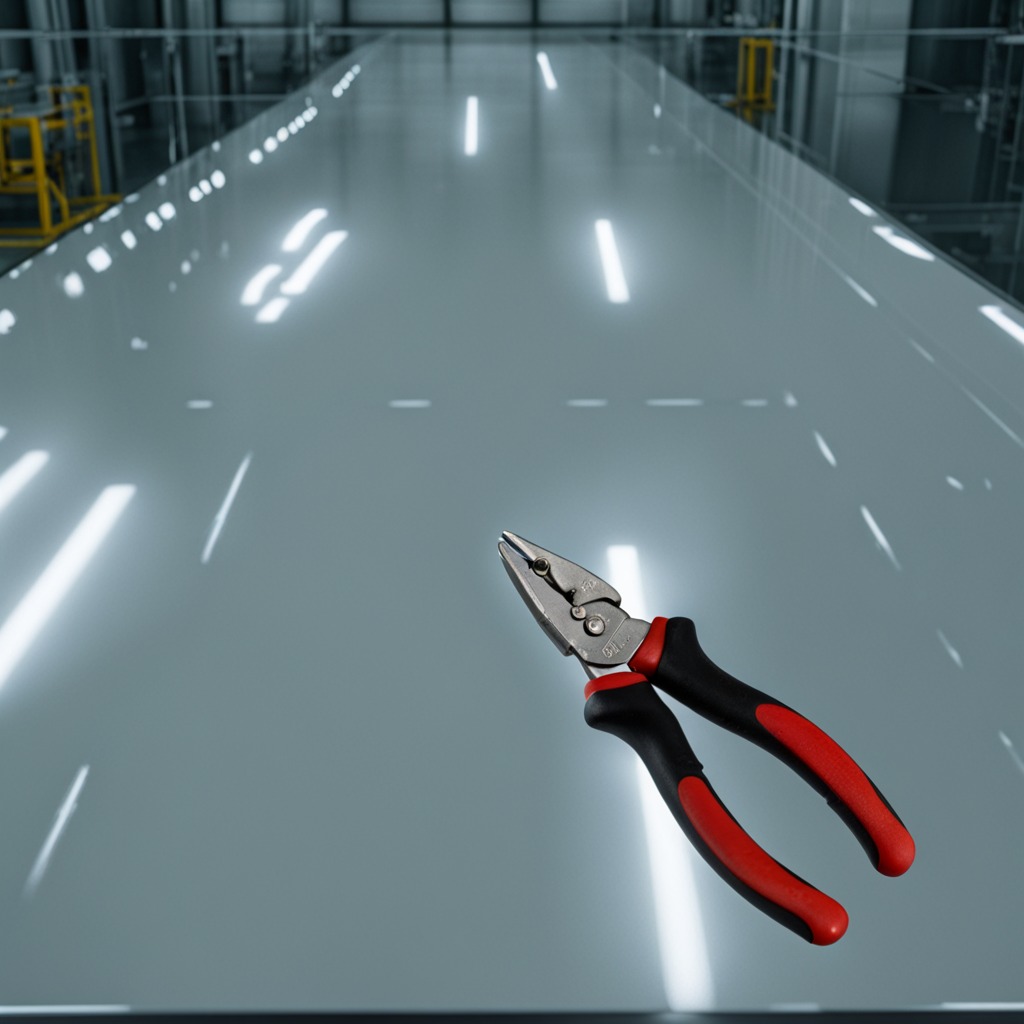
A plier is lying on the table.